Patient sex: M
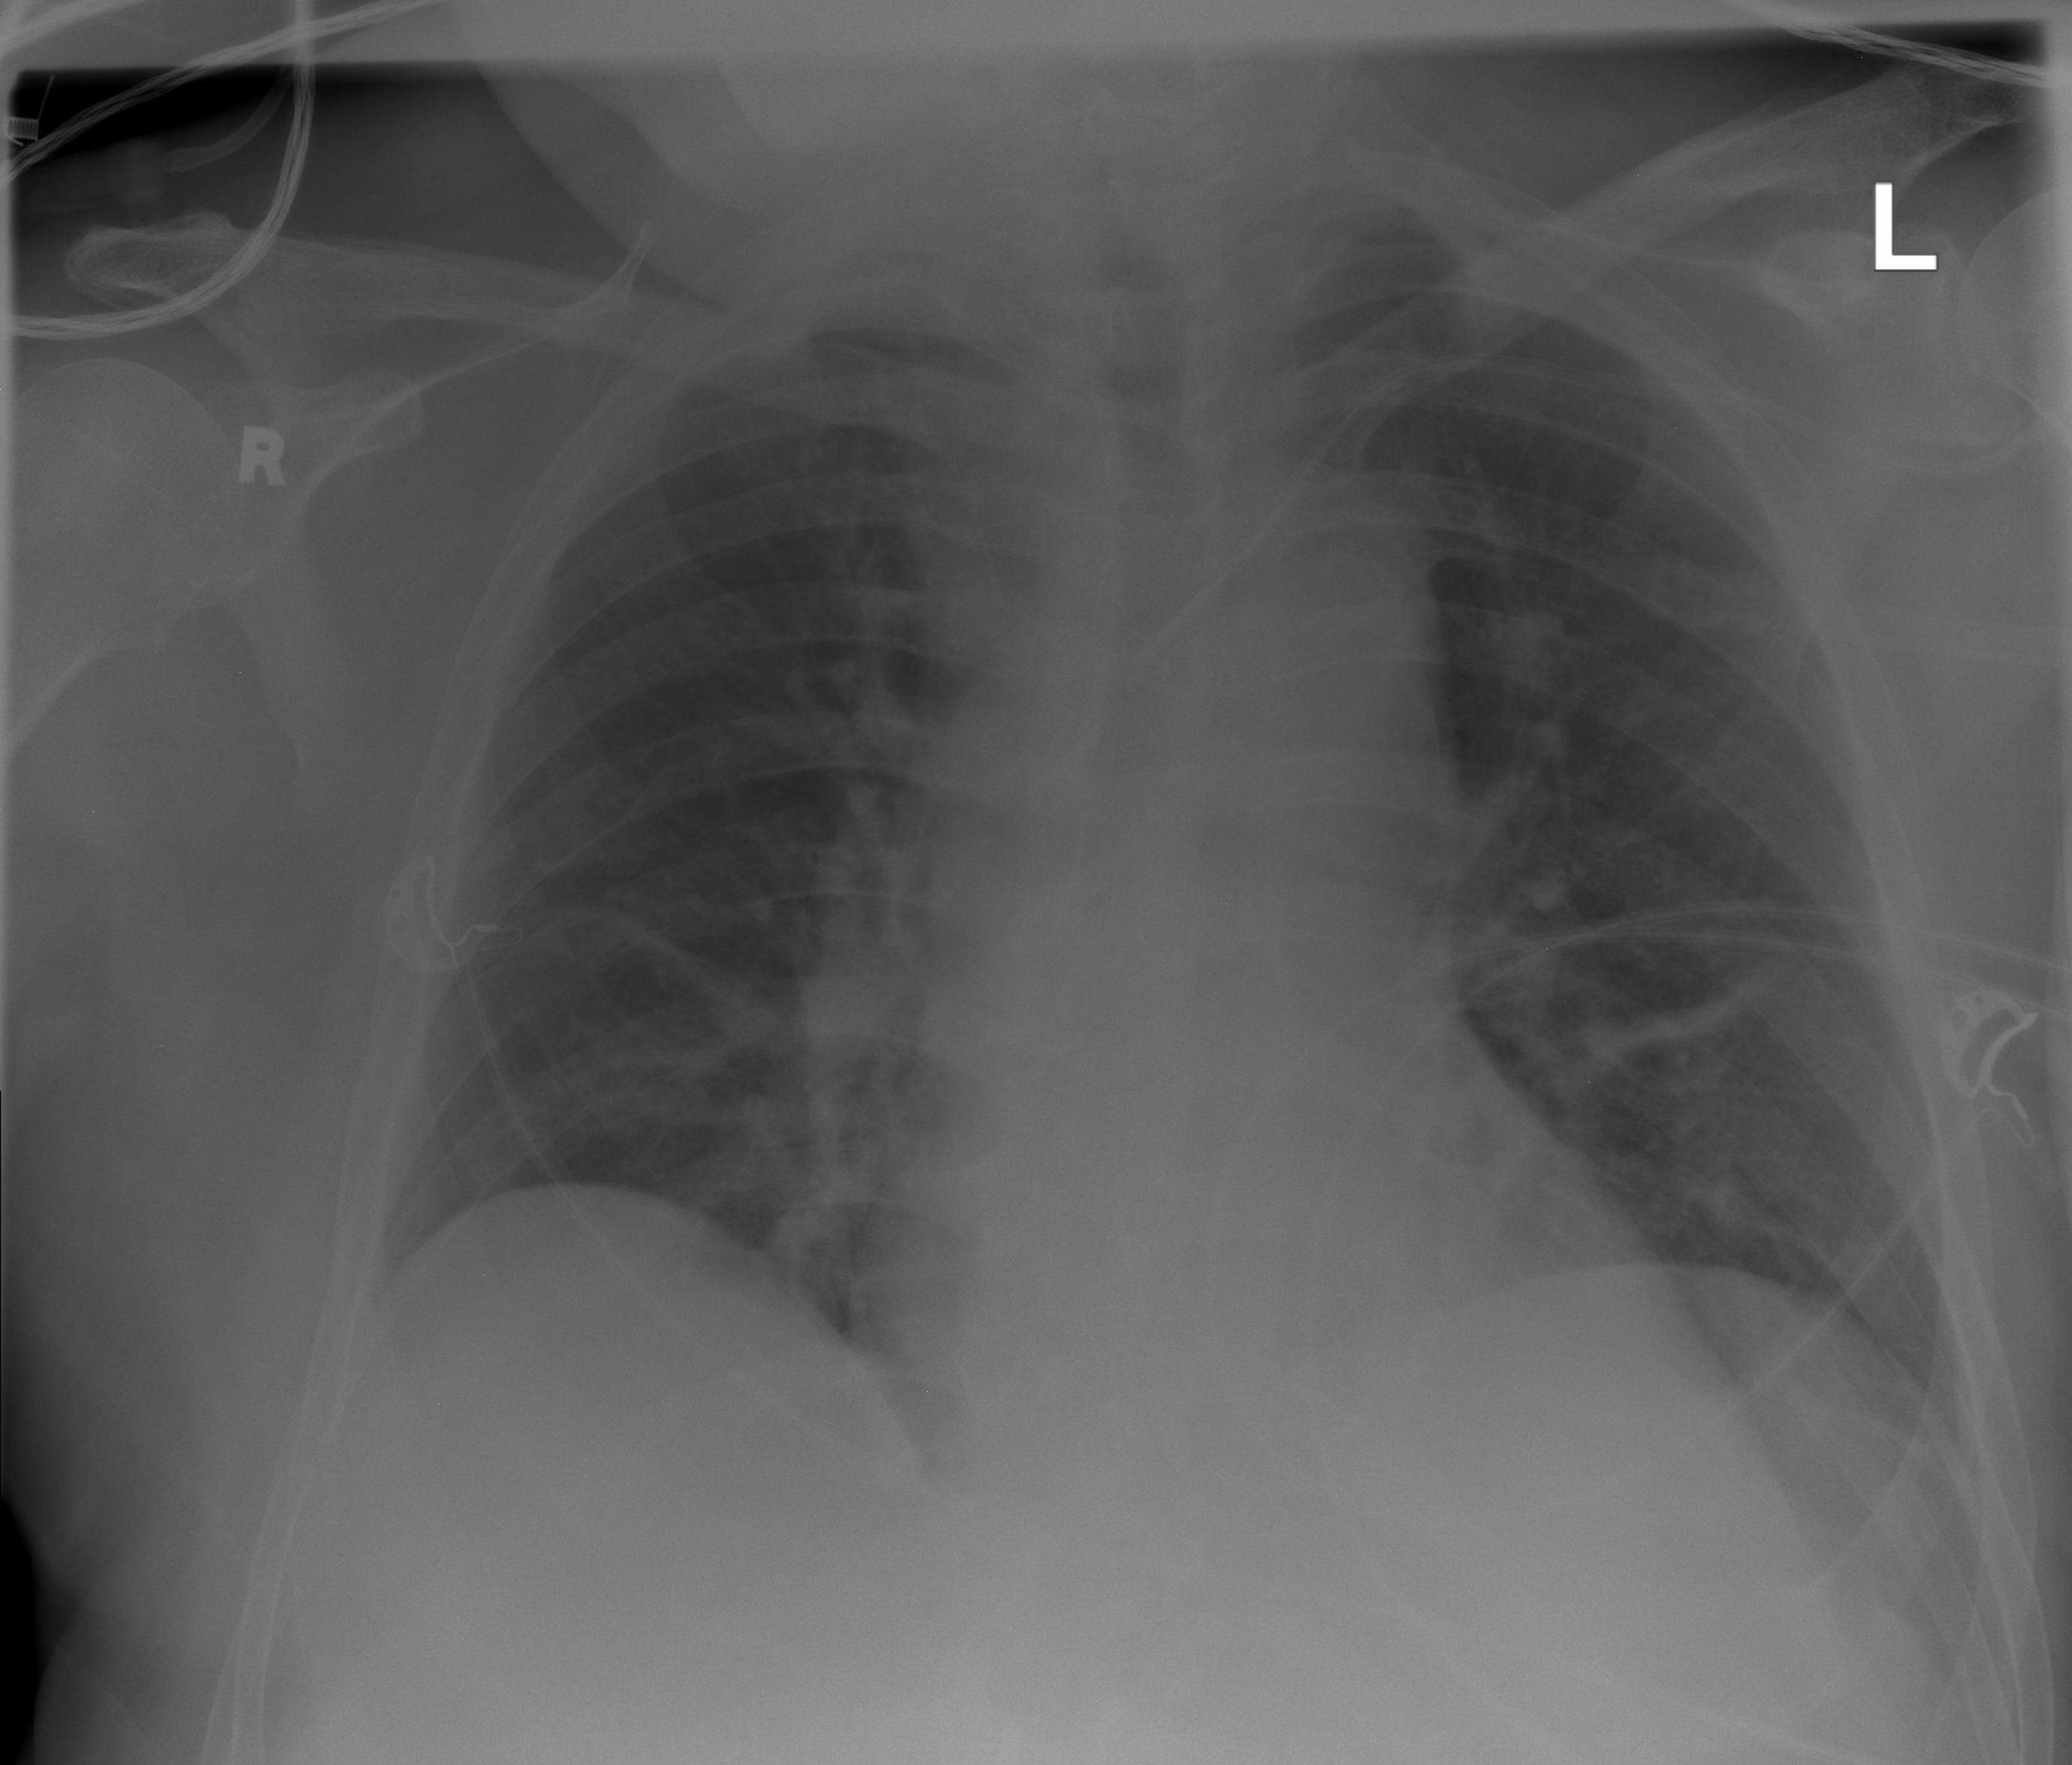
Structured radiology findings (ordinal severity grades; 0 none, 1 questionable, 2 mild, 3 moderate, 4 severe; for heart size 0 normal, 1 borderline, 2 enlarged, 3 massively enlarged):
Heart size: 0
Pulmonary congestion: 0
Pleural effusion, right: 0
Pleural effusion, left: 0
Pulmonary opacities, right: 0
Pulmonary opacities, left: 0
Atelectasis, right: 2
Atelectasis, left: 2